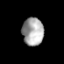
Tissue: prostate
Cell type: Epithelial cells
Senescence score: 0.2885
Nuclear area (px): 583
Mean DAPI intensity: 167.468